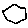
Label: hexagon